Question: I am new in ios. I am using Action sheet in my project.I want to ask that what can i do in order to add four buttons in UIaction sheet.
## Here is my try code but it is showing four buttons on four different rows:
'''
(IBAction)showNormalActionSheet:(id)sender {
UIActionSheet *actionSheet = [[UIActionSheet alloc] initWithTitle:@""?"
delegate:self
cancelButtonTitle:@"Cancel"
destructiveButtonTitle:@"Delete it"
otherButtonTitles:@"Copy", @"Move", @"Duplicate", nil];
[actionSheet showInView:self.view];
}
'''
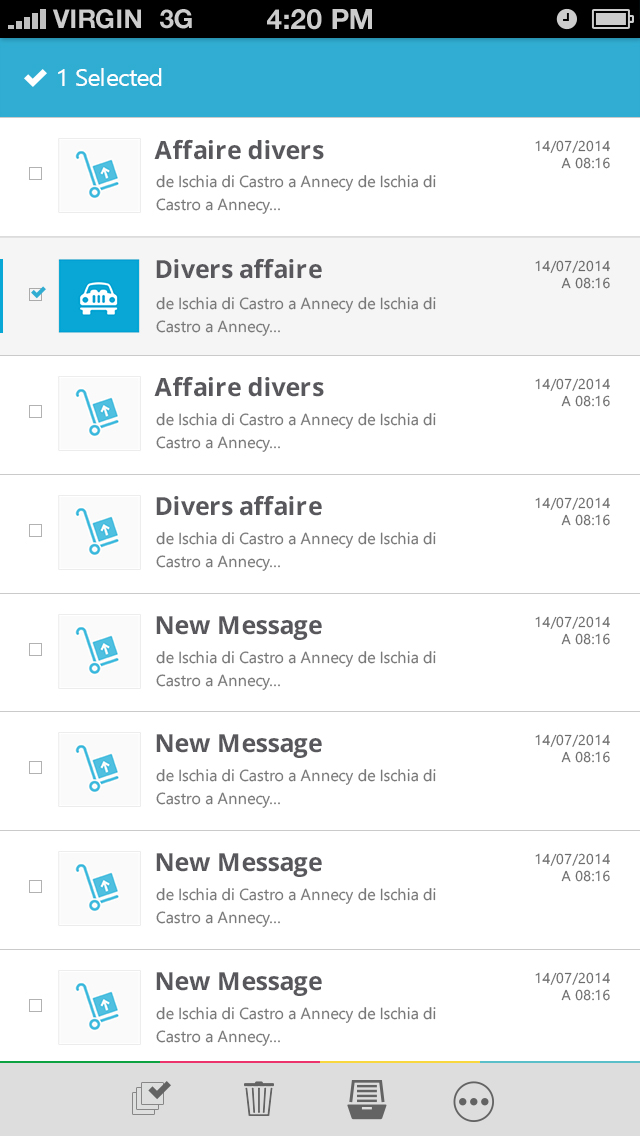
Answer: UIActionsheet has been deprecated and is no longer working in iOS8.
UIActionsheet will be replaced by UIAlertController. Your issue might be due to this update <URL>
UIAlertController gives you full power to customize your AlertView.
If you have an app in app store that is using UIAlertView, your app will be broken in iOS 8.
How to use UIAlertController check this demo on Github <URL>
A library for custom views like AlertViewController is <URL>